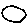
Label: moon